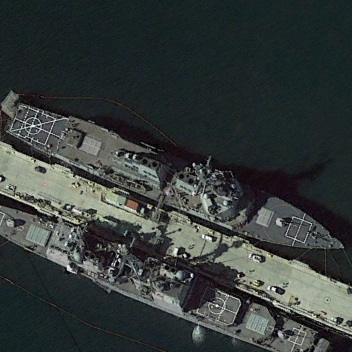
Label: destroyer